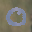
Label: 0